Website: macys
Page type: customer-info-address
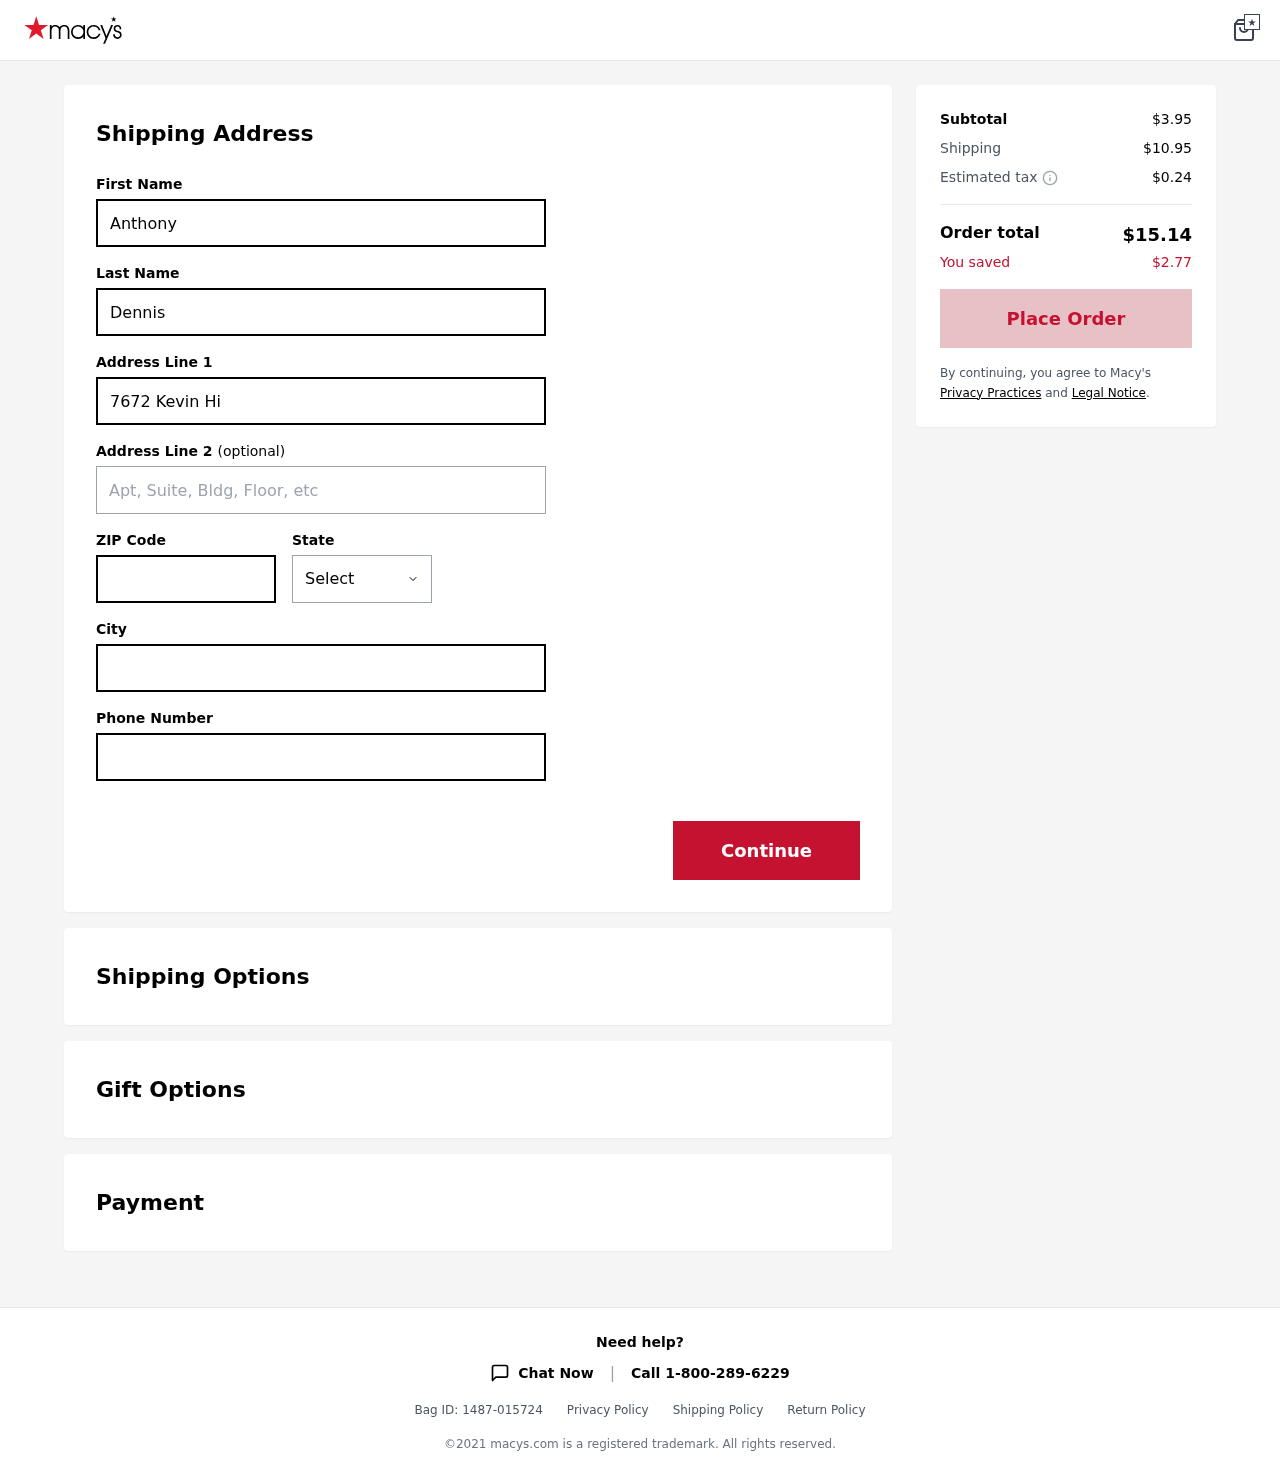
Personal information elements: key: PII_CITY
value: New Kevinbury
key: PII_FIRSTNAME
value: Anthony
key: PII_LASTNAME
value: Dennis
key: PII_PHONE
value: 3767963417
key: PII_POSTCODE
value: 88651
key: PII_STATE
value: Arizona
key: PII_STREET
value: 7672 Kevin Hills Suite 663
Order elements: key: ORDER_SUBTOTAL
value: $3.95
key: ORDER_SHIPPING_COST
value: $10.95
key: ORDER_TAX
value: $0.24
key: ORDER_TOTAL
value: $15.14
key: ORDER_SAVINGS
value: $2.77